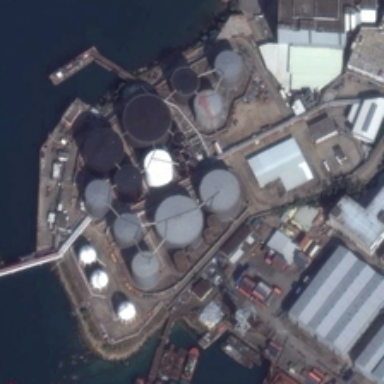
The oil tanker is equipped with a large number of oil tanks in the dark .